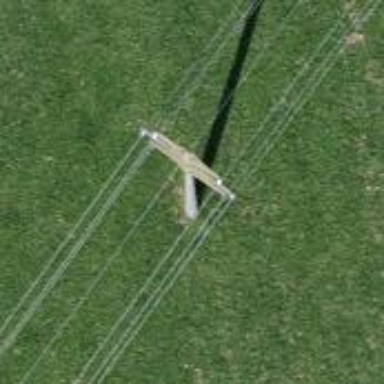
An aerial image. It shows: Power pole.